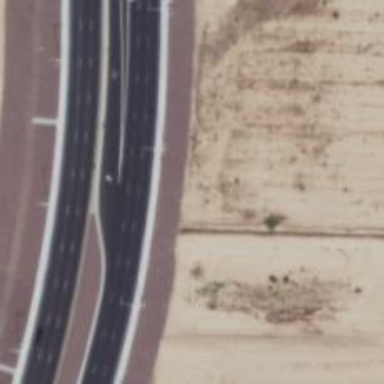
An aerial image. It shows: Asphalt trunk highway which is also expressway.